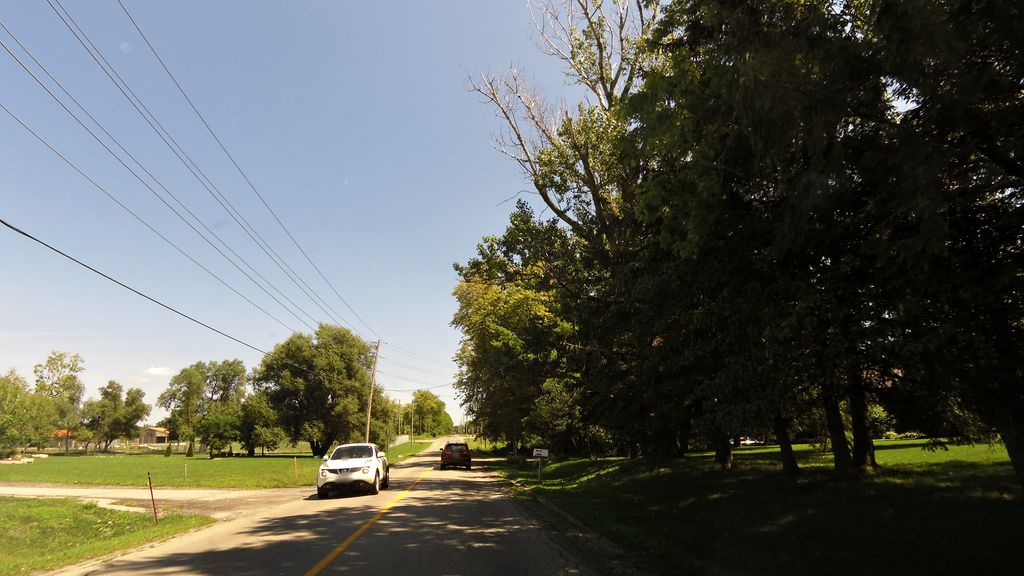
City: hamilton